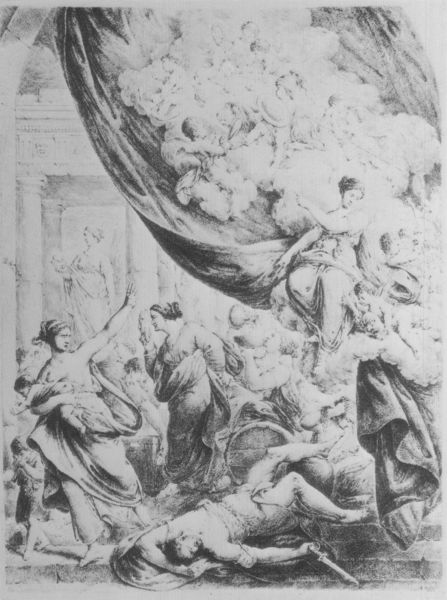
Titel: Allegorie auf die Schauspielkunst, auf den Vorhang des Berliner Nationaltheaters gemalt
Künstler: Bernhard Rode
Standort: Kiel
Institution: Kunsthalle zu Kiel der Christian-Albrechts-Universität
Schlagwörter: angriff, dunkel, fuß, gott, gruppe, hand, himmel, kampf, kopf, körper, mann, nackt, schatten, umhang, weiß, wolken, frauen, menschen, sitzen, bewegung, busen, damen, finger, frau, frisur, frisuren, grau, haar, hell, kleid, kleider, köpfe, licht, mund, männer, nase, ohr, raum, reden, schwarz, skizze, stuhl, szene, säule, säulen, zeichnung, zimmer, gebäude, schloss, tuch, wolke, muster, tanz, gesichter, wand, architektur, arm, arme, barock, falten, gesicht, historie, kleidung, leiche, mensch, sockel, tod, tot, toter, bild, hände, innenraum, vorhang, boden, gewand, haare, stoff, stoffe, gewänder, kind, mutter, personen, person, locke, locken, ohren, renaissance, rokoko, kinder, chaos, engel, putte, putto, skulptur, statue, beine, bein, füße, liebe, papier, liegen, bogen, italien, jungen, knaben, laufen, mauer, dunst, grafik, graphik, nebel, linien, baby, figuren, wagen, schlacht, wild, falte, münder, nasen, stufe, stufen, bauch, faltenwurf, plinthe, junge, stofflichkeit, knie, zeigen, fallen, striche, tor, flucht, bögen, wände, verderben, schild, arkade, antike, knabe, religion, palast, torbogen, linie, kohle, schweben, kontur, barfuß, mollig, sex, druck, schraffur, radierung, stich, schwarzweiß, schwert, streit, konturen, strich, tote, waffe, rennen, tumult, wirr, fass, entwurf, göttin, orgie, sieg, leben, mauern, antik, götter, manierismus, toga, heben, mythos, wesen, dolch, dramatik, eroberung, fall, krieger, sturz, entführung, erscheinung, plan, tempel, vorhand, kupferstich, leigen, gefallene, tunika, allegorien, putti, drama, gestürzt, christentum, gefallen, aufstieg, stürzen, mamor, abwehr, ätzradierung, liegender, gefallener, haptik, ätzung, kindermord, stauen, renaisance, gau, auseinandersetzung, fügel, vorhangstoff, stürzender, vorhjang, rhethorik, nsturz